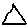
Label: triangle